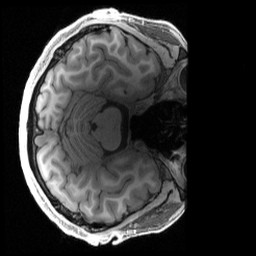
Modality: T1w
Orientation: axial
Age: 23
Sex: male
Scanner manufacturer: siemens
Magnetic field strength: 3 T
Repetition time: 2.4 s
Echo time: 0.00222 s